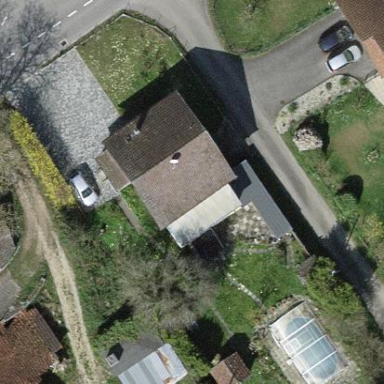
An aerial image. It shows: Simple and straightforward house.